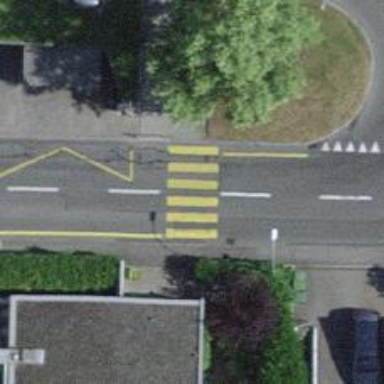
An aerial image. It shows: Pedestrian crossing with zebra markings on the footway.